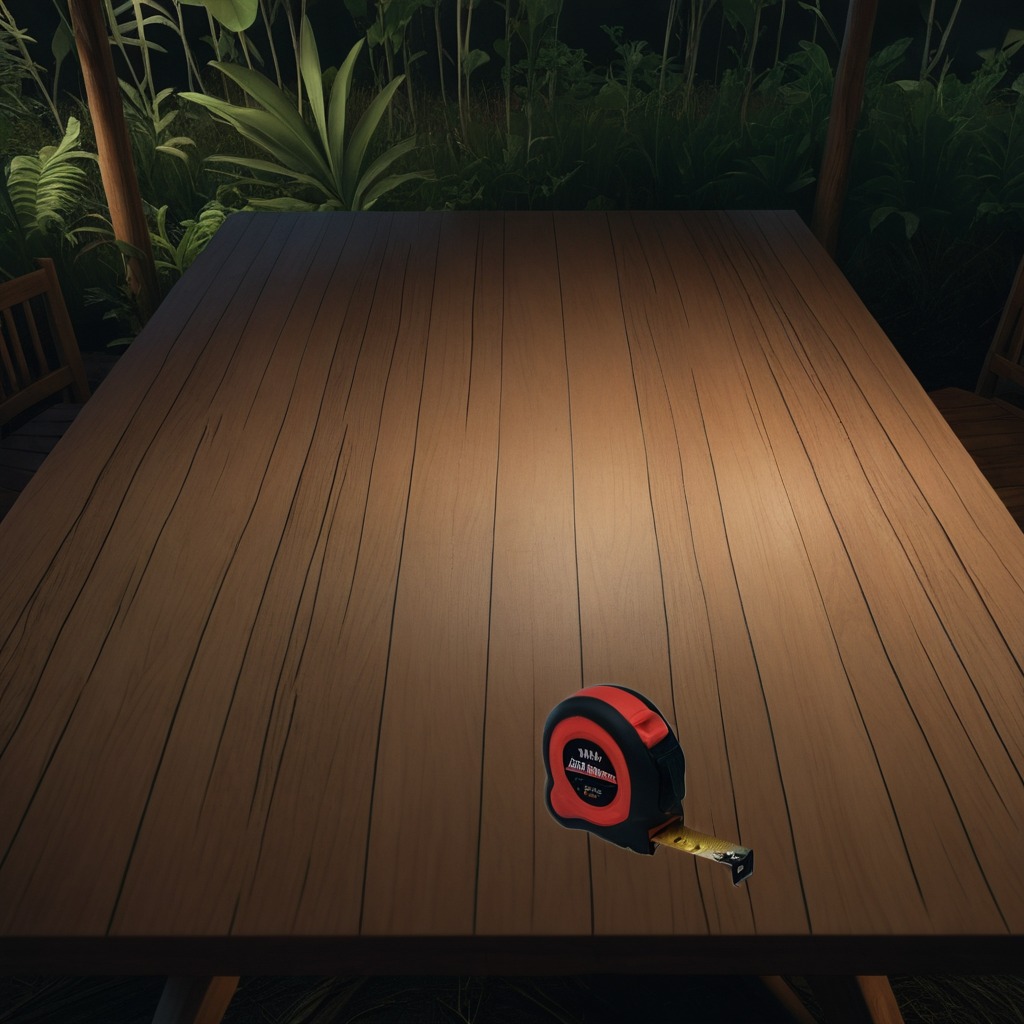
A measuring tape is lying on the wooden table inside a jungle field workshop tent at night.